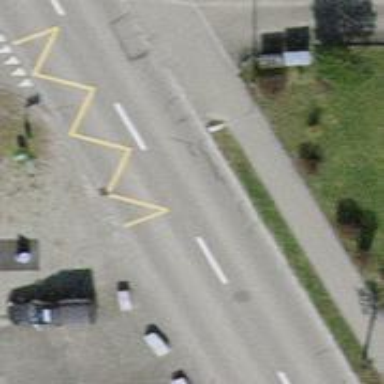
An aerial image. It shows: Public transport stop position.